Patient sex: F
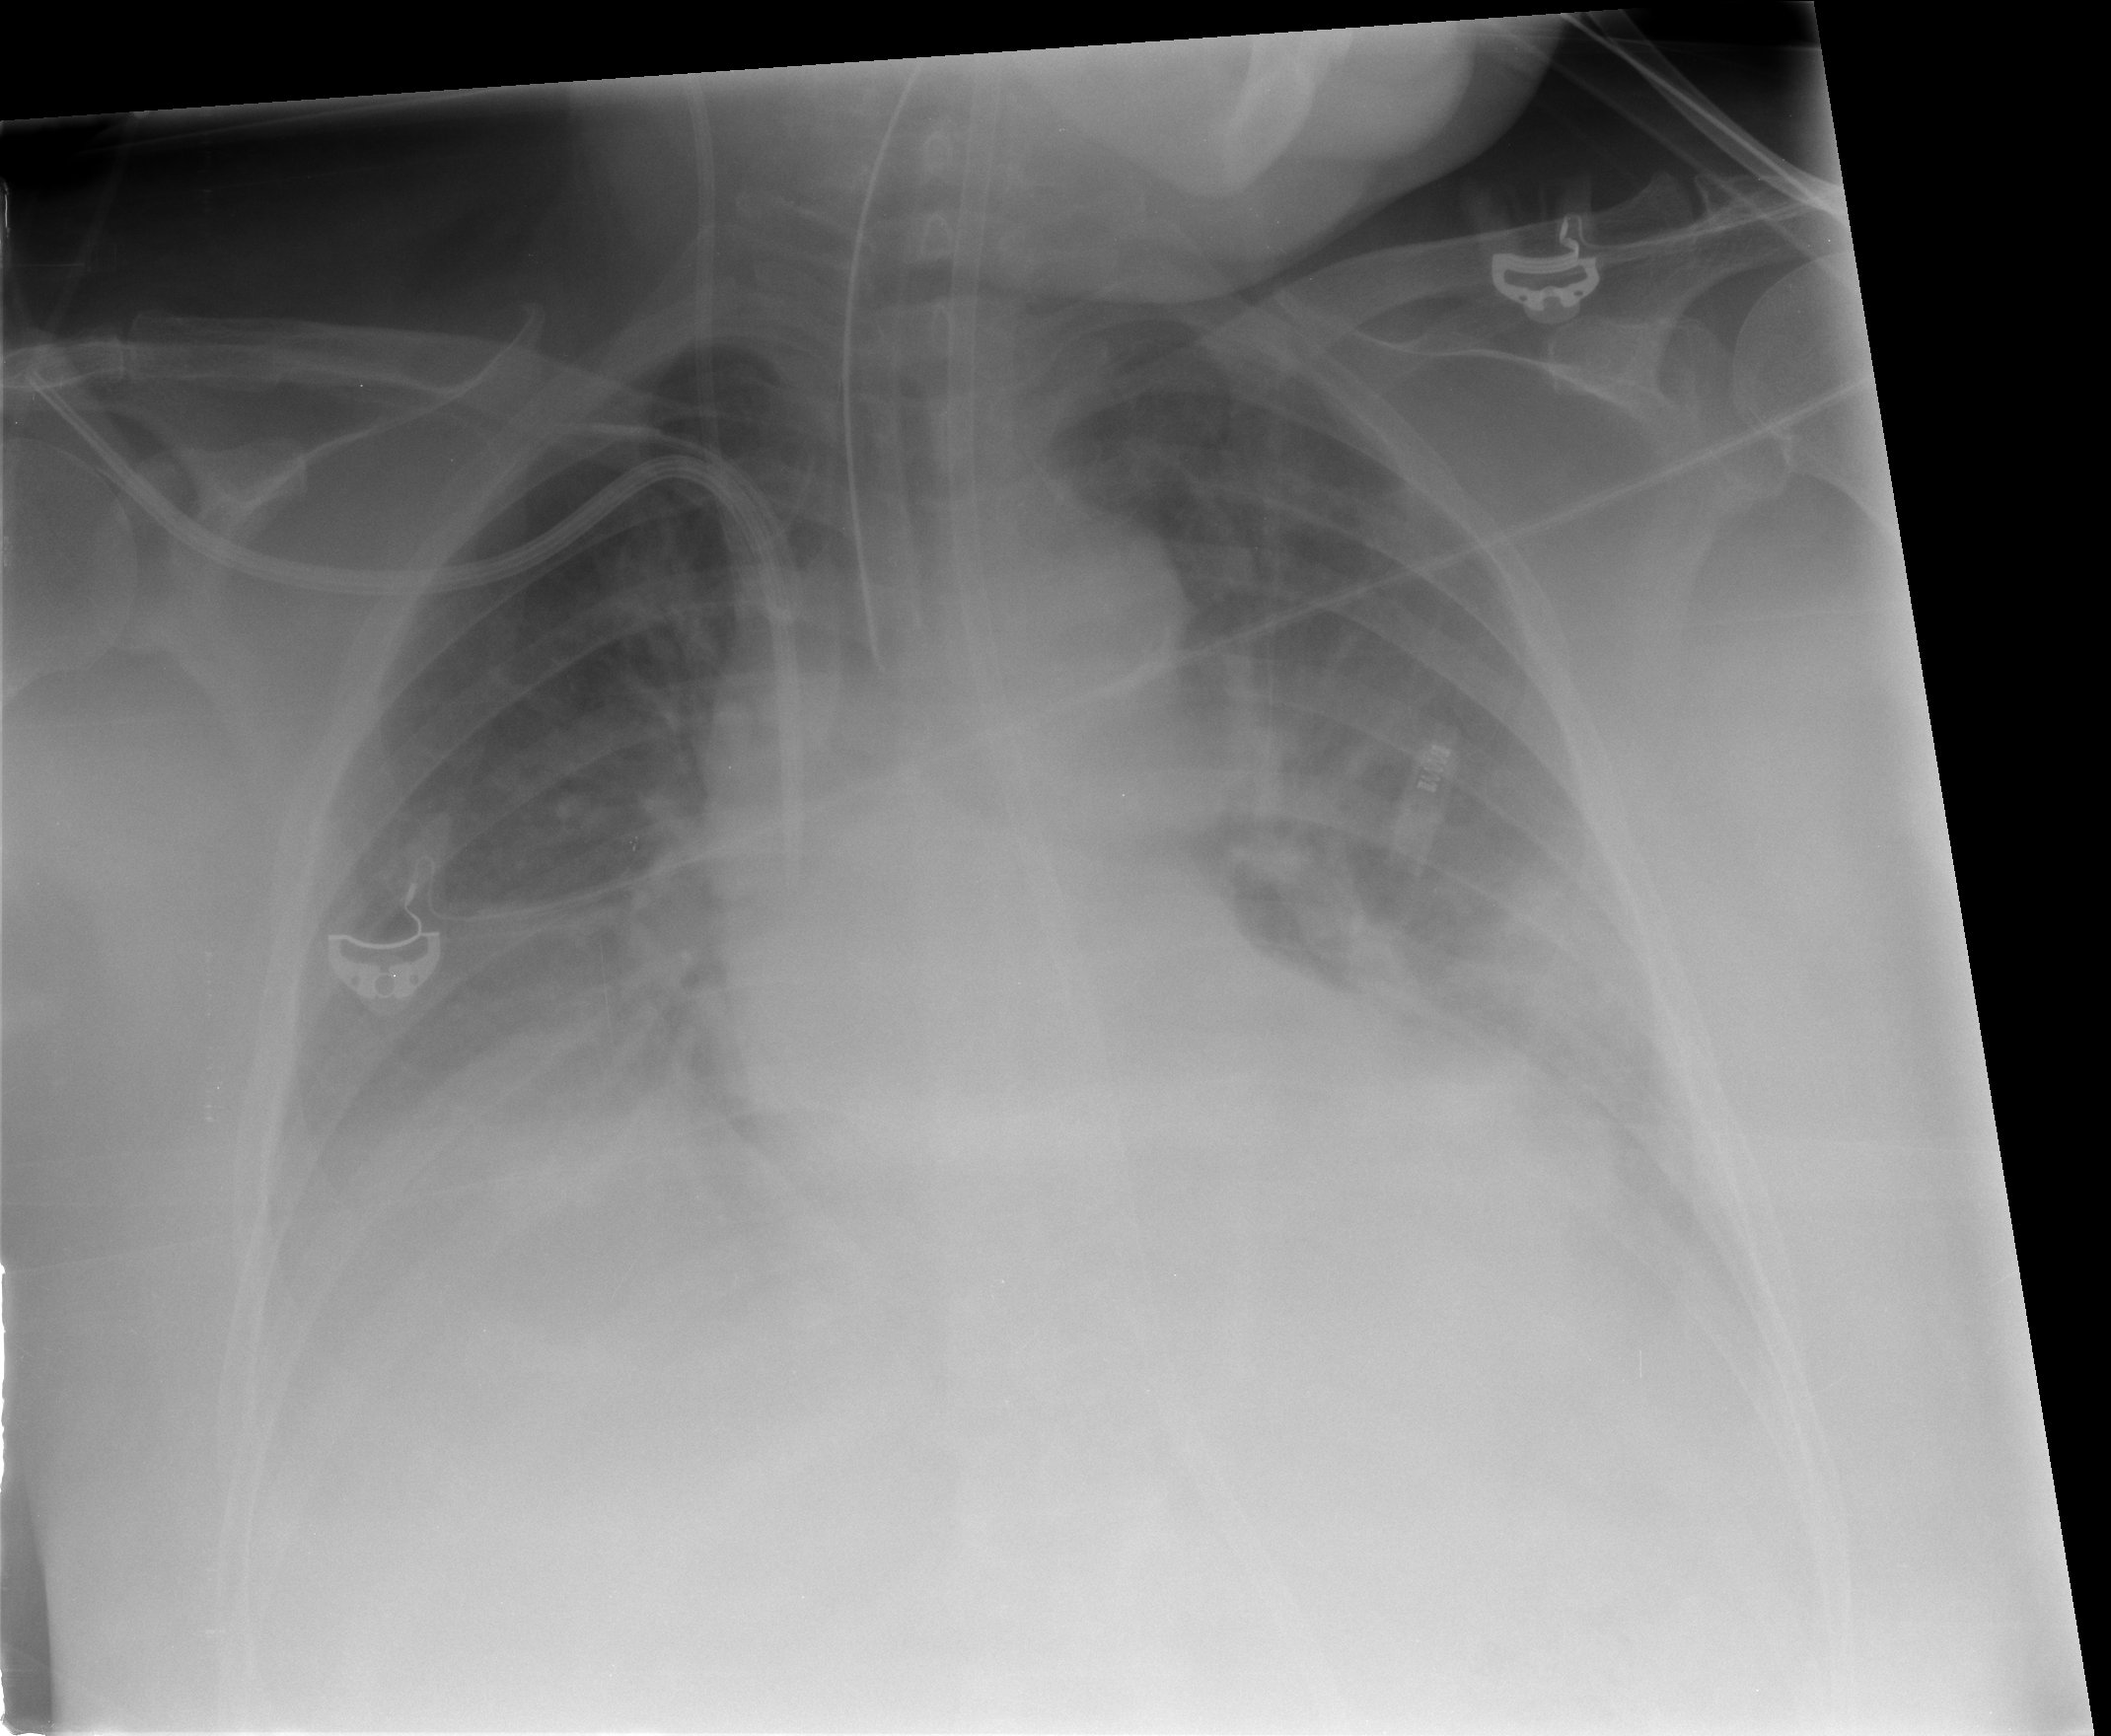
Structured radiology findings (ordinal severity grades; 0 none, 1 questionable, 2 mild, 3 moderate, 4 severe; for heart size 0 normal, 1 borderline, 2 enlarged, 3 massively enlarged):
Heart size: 2
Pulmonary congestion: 3
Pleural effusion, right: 2
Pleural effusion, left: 2
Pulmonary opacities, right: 0
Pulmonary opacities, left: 1
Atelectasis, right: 2
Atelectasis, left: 2